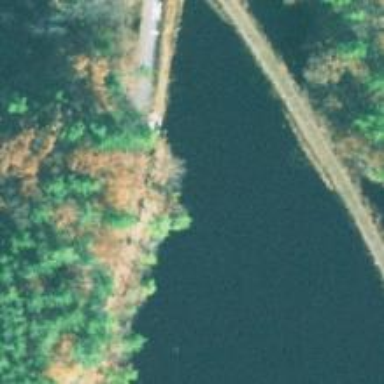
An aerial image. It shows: Dam across waterway.